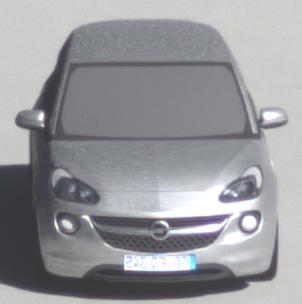
Make: Opel
Model: ADAM 1.2
Detailed model: ADAM
Model produced from: 2013/01
Model produced until: 2014/11
Doors: 3
Color: white
Road condition: dry road
Daytime: midday
Contrast: high contrast